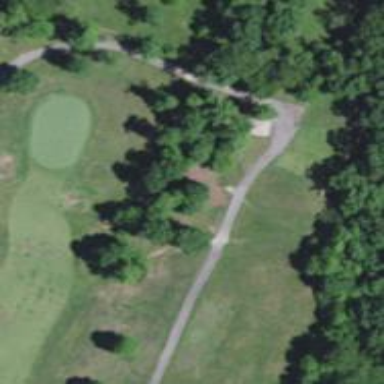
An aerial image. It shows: Path for both roads and golfers.